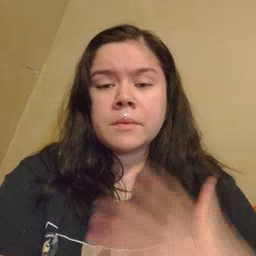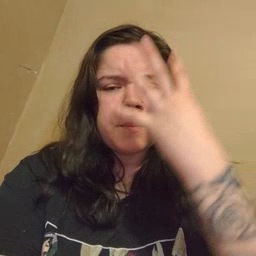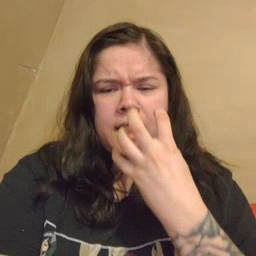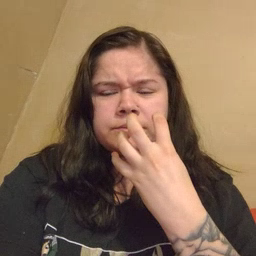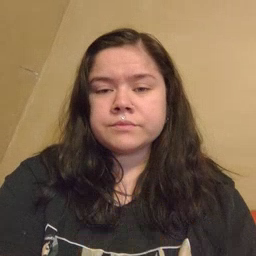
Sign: mad